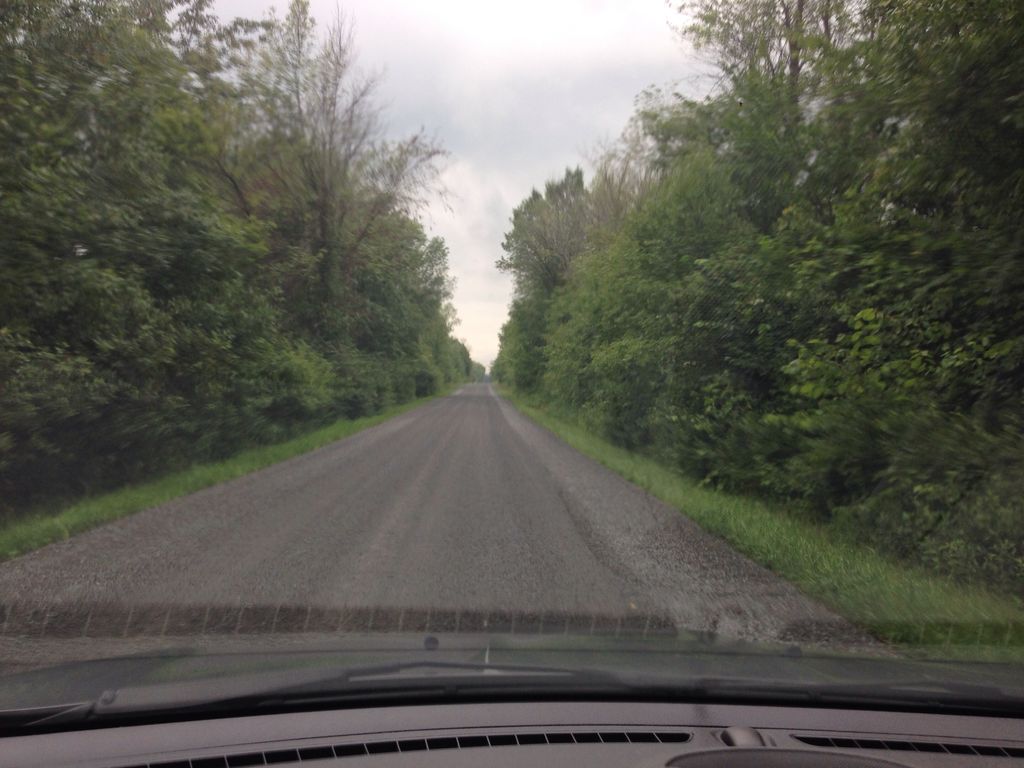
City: ottawa-gatineau